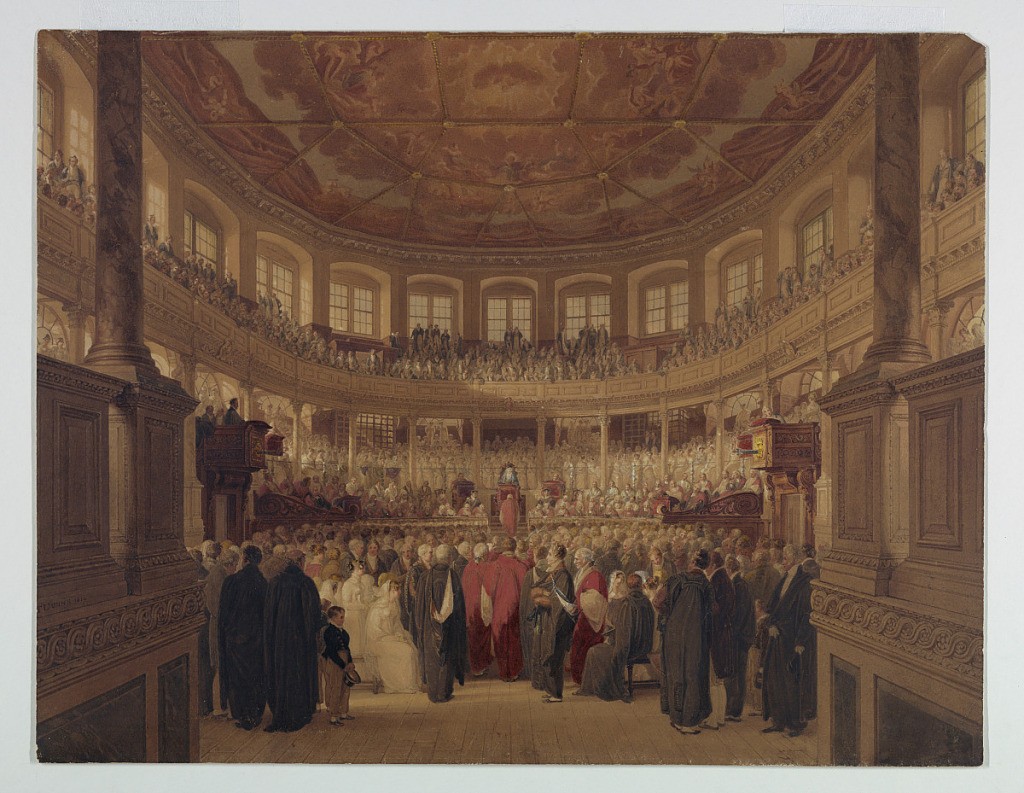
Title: Encaenia in the Sheldonia
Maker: Thomas Uwins, 1782 - 1857
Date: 1814
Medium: Brush and watercolor, graphite on paper
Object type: Drawing
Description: Encaenia in the Sheldonia